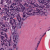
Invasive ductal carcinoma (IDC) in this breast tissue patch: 1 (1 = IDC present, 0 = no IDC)